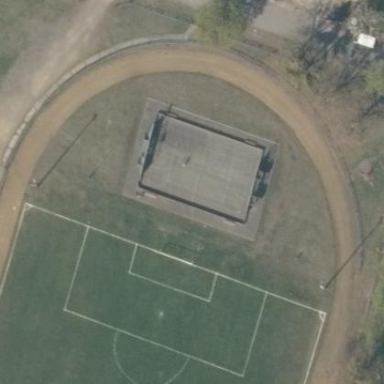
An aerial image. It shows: Basketball court located in leisure land pitch.